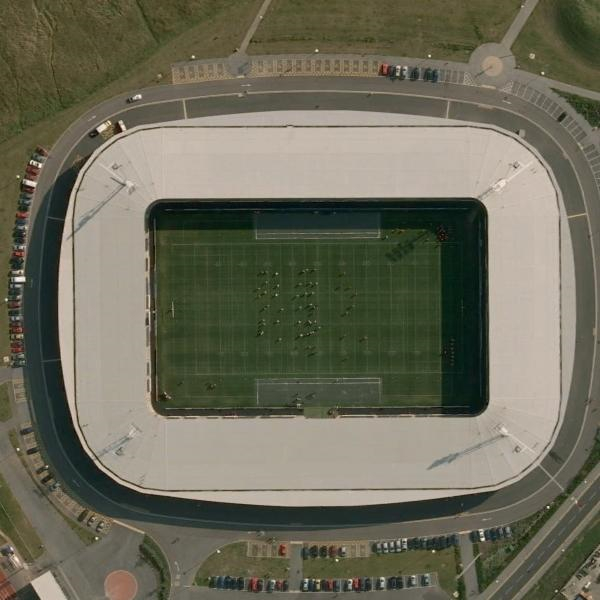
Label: Stadium